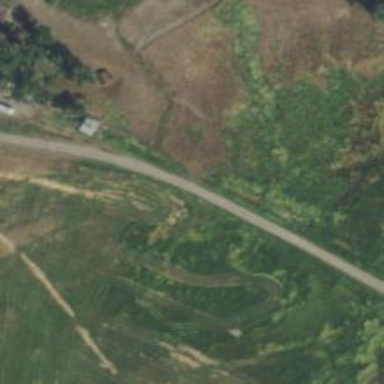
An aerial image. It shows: Track road with grade2 tracktype and embankment.